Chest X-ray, AP view. Patient: 63 years old, sex M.
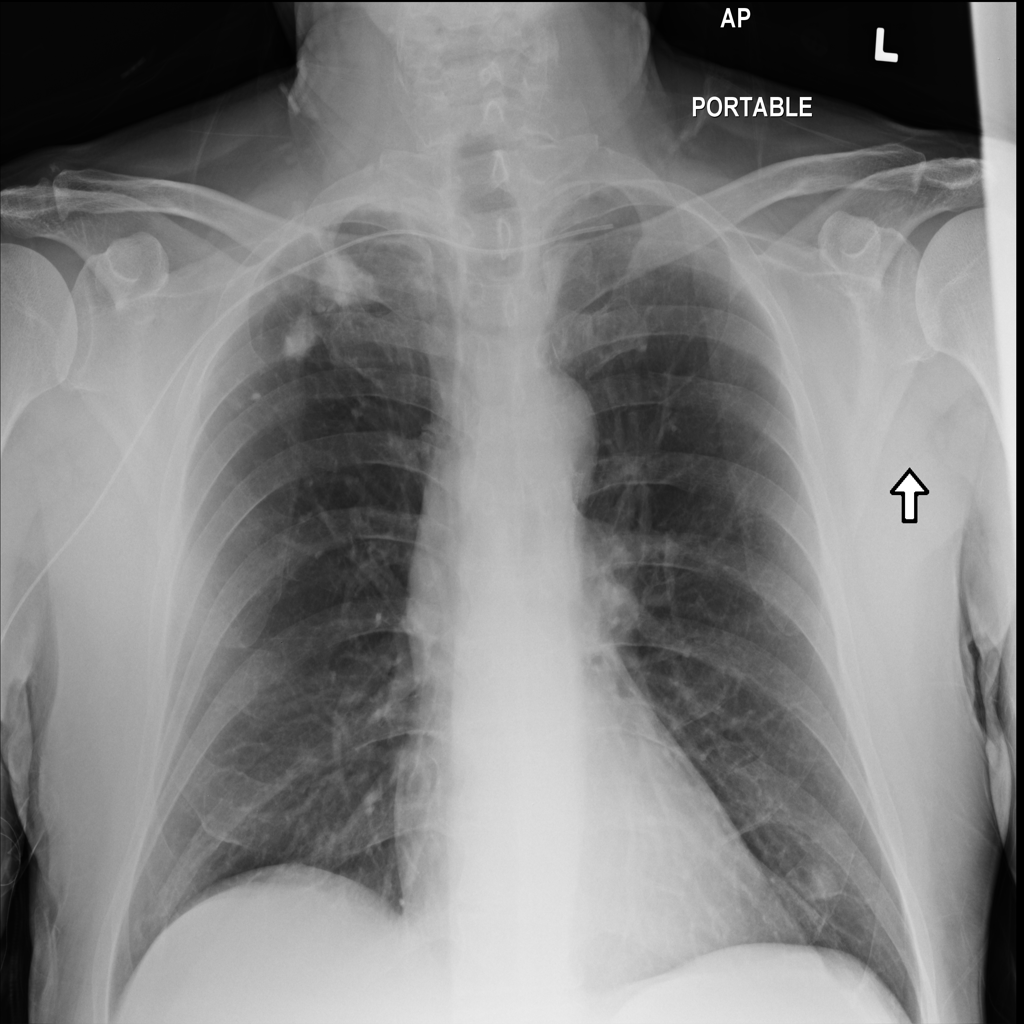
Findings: Nodule